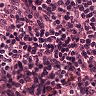
Metastatic tissue present: no